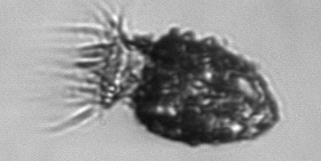
Label: Stenosemella_pacifica